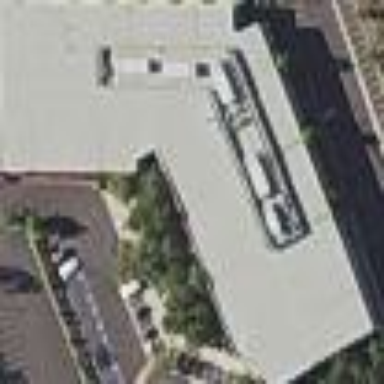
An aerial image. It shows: Office building.